Brain MRI, t2w sequence, axial 2D slice.
Patient: age 34, sex M, weight 90 kg, height 1.9 m
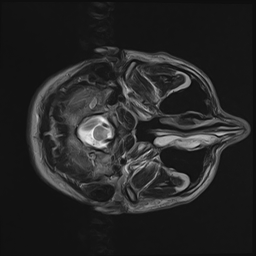